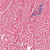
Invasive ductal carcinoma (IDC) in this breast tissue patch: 0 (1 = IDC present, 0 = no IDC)